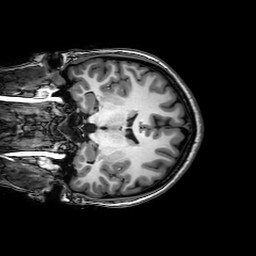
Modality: T1w
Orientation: coronal
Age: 20
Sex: female
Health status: healthy
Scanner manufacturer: philips
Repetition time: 0.008168 s
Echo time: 0.00374 s